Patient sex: M
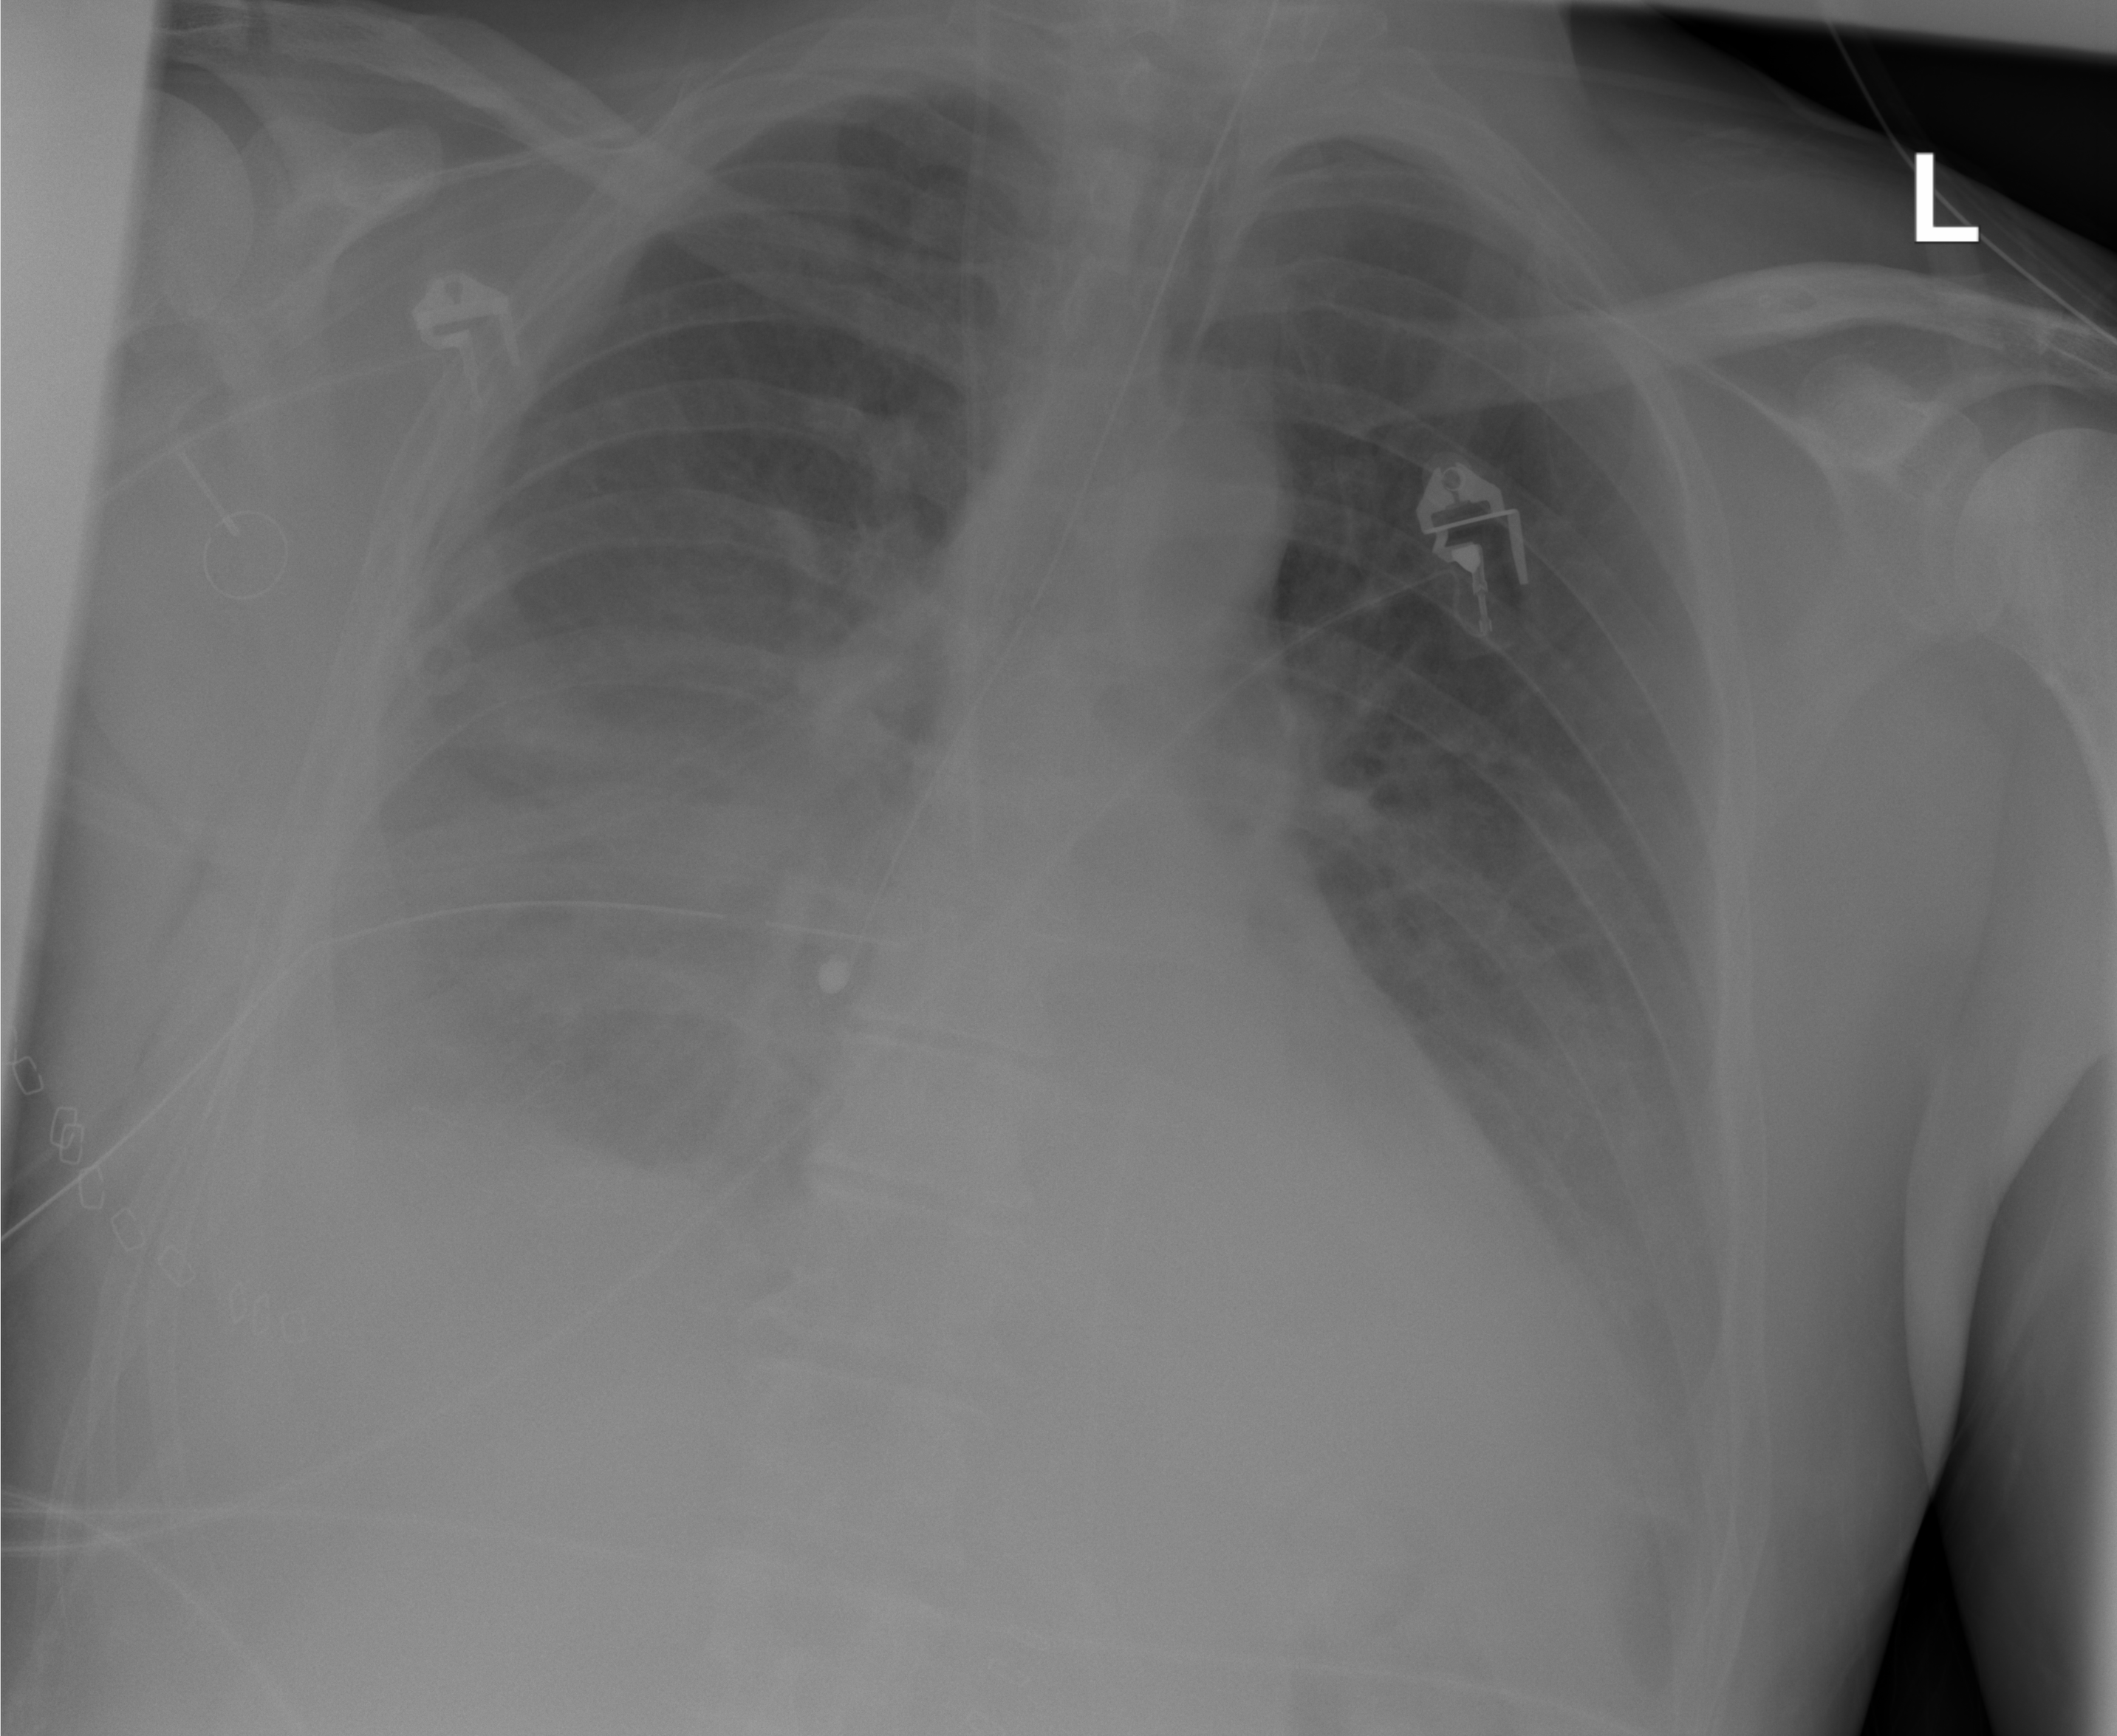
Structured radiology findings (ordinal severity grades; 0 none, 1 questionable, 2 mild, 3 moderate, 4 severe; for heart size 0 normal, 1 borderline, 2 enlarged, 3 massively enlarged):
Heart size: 2
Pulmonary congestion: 0
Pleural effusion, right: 2
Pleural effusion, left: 2
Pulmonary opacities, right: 2
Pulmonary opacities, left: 0
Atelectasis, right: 2
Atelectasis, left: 2